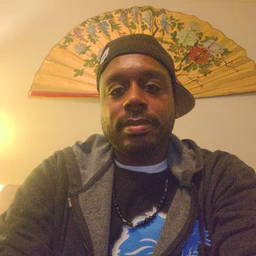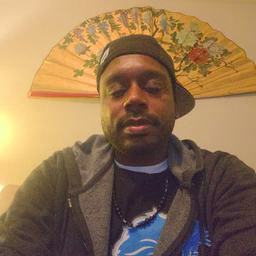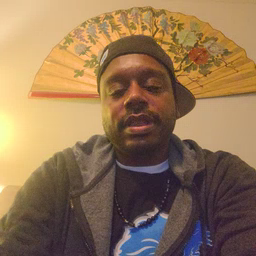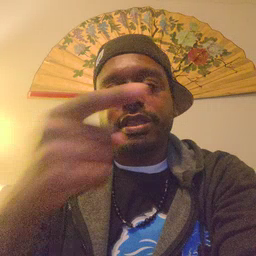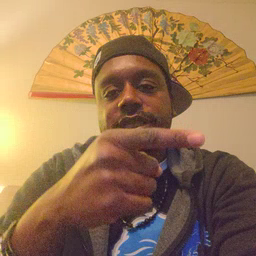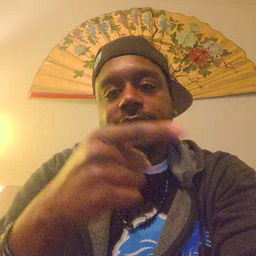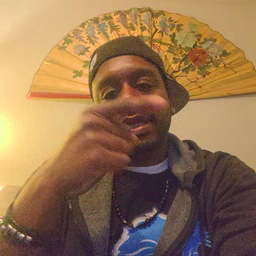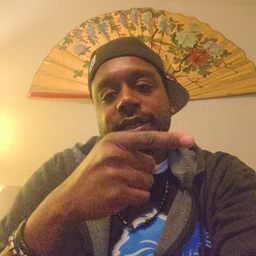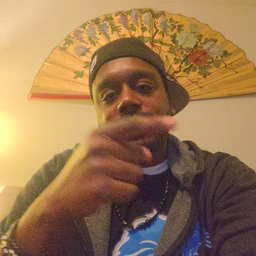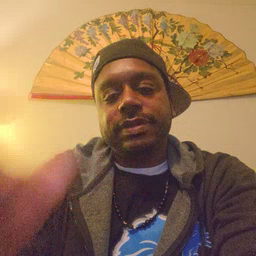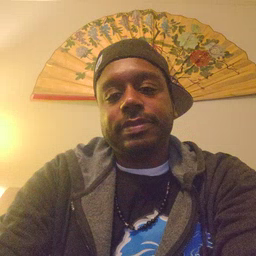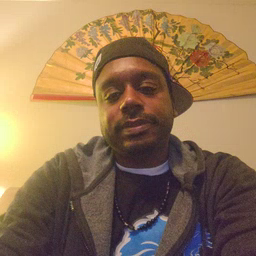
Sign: hesheit